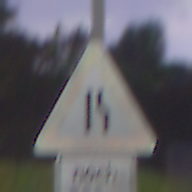
Verkehrszeichen: EinseitigVerengteFahrbahnRechts
Zusatzzeichen unten: LaengeEinerStrecke3
Umgebung: Outdoor, Suburban
Tageszeit: Night
Wetter: PartlyCloudy
Licht: Artificial
Jahreszeit: NotSpecified
Kontrast: HighContrast